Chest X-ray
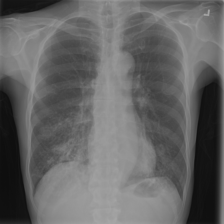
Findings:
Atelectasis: negative
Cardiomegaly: negative
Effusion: negative
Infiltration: positive
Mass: negative
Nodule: negative
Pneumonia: negative
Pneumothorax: negative
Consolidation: negative
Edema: negative
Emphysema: negative
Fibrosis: negative
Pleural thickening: negative
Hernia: negative